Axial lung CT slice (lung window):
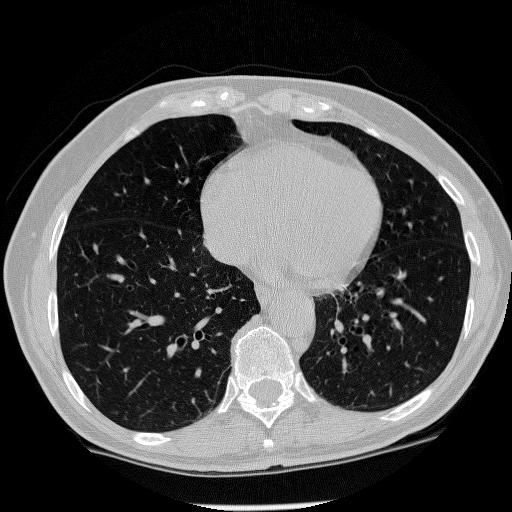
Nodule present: no